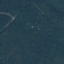
Label: Forest